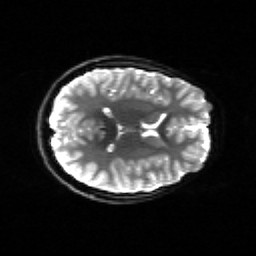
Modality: sbref
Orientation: axial
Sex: male
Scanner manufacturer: siemens
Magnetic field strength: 3 T
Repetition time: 5 s
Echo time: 0.071 s